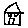
Label: house